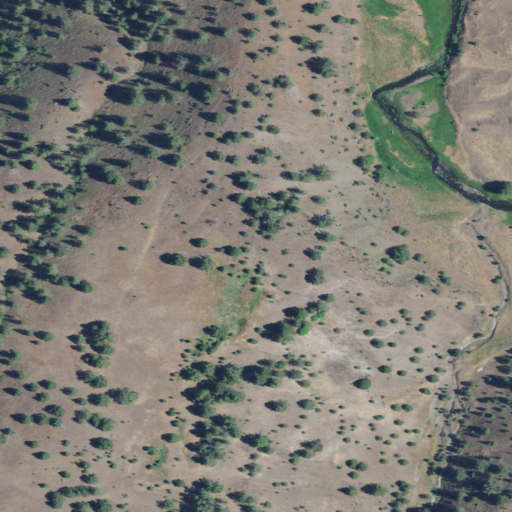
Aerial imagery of valley in Oregon named Jackson Gulch containing shrub, grassland, evergreen forest, and woody wetlands